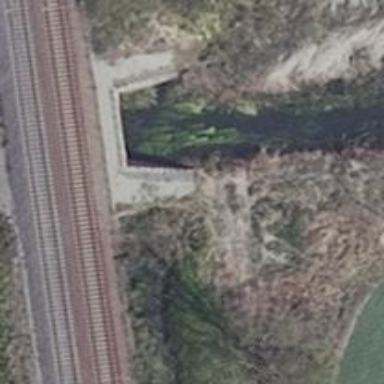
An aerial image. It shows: Canal culvert running through tunnel.